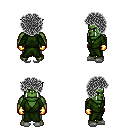
a pixel art fantasy rpg character, male body template, orc, green skin, green robe, teal pants, gray curly afro hairstyle, gold gloves, white slippers, four views (front, back, left, right), 2x2 character sprite sheet, small pixel art, hard edges, no anti-aliasing